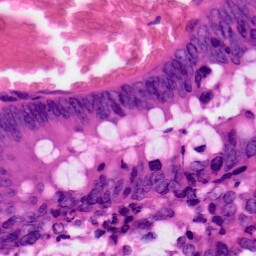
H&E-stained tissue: Colon